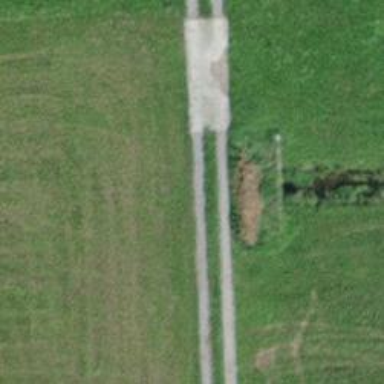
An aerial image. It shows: Culvert tunnel underneath ditch.